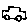
Label: car